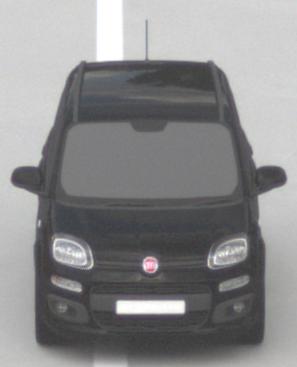
Make: Fiat
Model: Panda 1.2 8V
Detailed model: Panda (312)
Model produced from: 2013/02
Model produced until: 2013/12
Doors: 5
Color: black
Road condition: dry road
Daytime: morning or afternoon
Contrast: low contrast